Question: I am visualizing a 4 dimensional data set.
Let's denote the variables as 'x, y1, y2' and 'y3', where 'x' is for dates, 'y' is a continuous variable and 'y2, y3' are components of 2 dimensional vectors '(y2, y3)'. Now I want to a line plot for 'x' and 'y1', additionally attaching arrows for '(y2, y3)' at points '(x, y1)'.
I have tried
'''
ggplot(data=data,aes(x=x,y=y1)) + geom_line() +
geom_segment(aes(xend=x+y2,yend=y1+y3), arrow = arrow())
'''
but it doesn't work well so I think I may need to do some rescaling. How can I do this with 'ggplot'?
: I've attached a <URL>. Now, for example, I want to visualize 'x=day, y1=humidity, y2=zon.winds, y3=mer.winds' with the symbol described above.
: for example, I want to plot this for a particular buoy

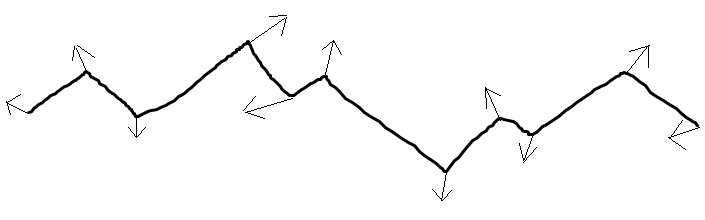
Answer: I am having trouble figuring what you want to display.
As far as I can see, your dataset has 50 buoys that each deliver a measurement each day.
'''
library(ggplot2)
elnino <- read.table('elnino.txt', col.names=c('buoy','day','latitude','longitude','zon.winds','mer.winds','humidity','air.temp','ss.temp'), as.is=TRUE, na='.')
elnino <- elnino[elnino$humidity > 40,] # removing a single point that seems to be an outlier.
ggplot(elnino, aes(x=day,y=humidity, group=buoy)) + geom_point()
ggplot(elnino, aes(x=day,y=humidity, group=buoy)) + geom_line()
'''
Which gives these two results.

What I cannot see is how do you want to display the ''zon.winds'' and ''mer.winds'' variables? I figure these in combination gives a vector, but where do you want these placed? You would get ~ 700 arrows filling your plot.
In that case, you got it right, that you have to use geom_segment and calculate the ''x'', ''xend'', ''y'' and ''yend'', see <URL>.
'''
# We select a single buoy
el <- subset(elnino, buoy==1)
library(grid)
ggplot(el, aes(x=day,y=humidity, group=buoy)) + geom_line() + geom_segment(aes(yend=humidity+zon.winds, xend=day+mer.winds), arrow = arrow(length = unit(0.1,"cm")))
'''
This however doe not look very nice, because the coordinates in ''zon.winds'' and ''mer.winds'' are taken as absolutes! So to utilise them, we will need to do some manual transformation of them. My values are absolute arbitrarily.
'''
el <- transform(el, zon.winds = zon.winds * -0.3, mer.winds=mer.winds * -0.3)
'''